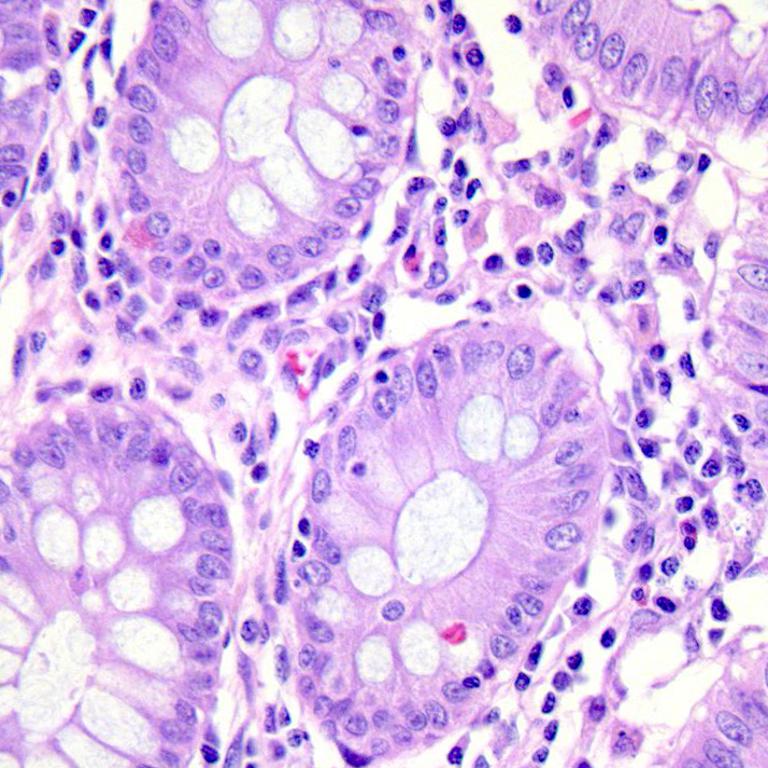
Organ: colon
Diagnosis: benign